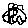
Label: car